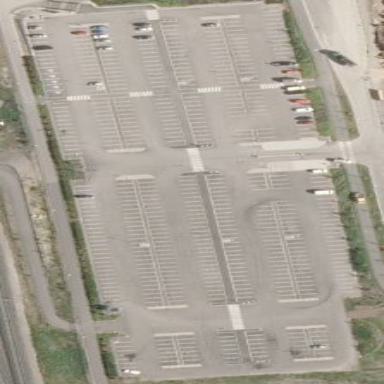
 designated for park and ride services by train."